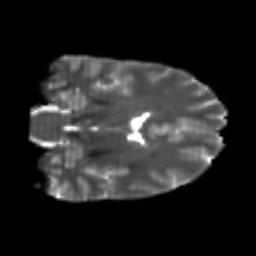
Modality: T2w
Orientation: coronal
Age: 25
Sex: male
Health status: healthy
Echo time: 0.074 s